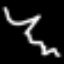
Label: squiggle